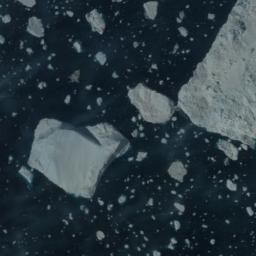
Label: sea_ice